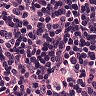
Metastatic tissue present: yes